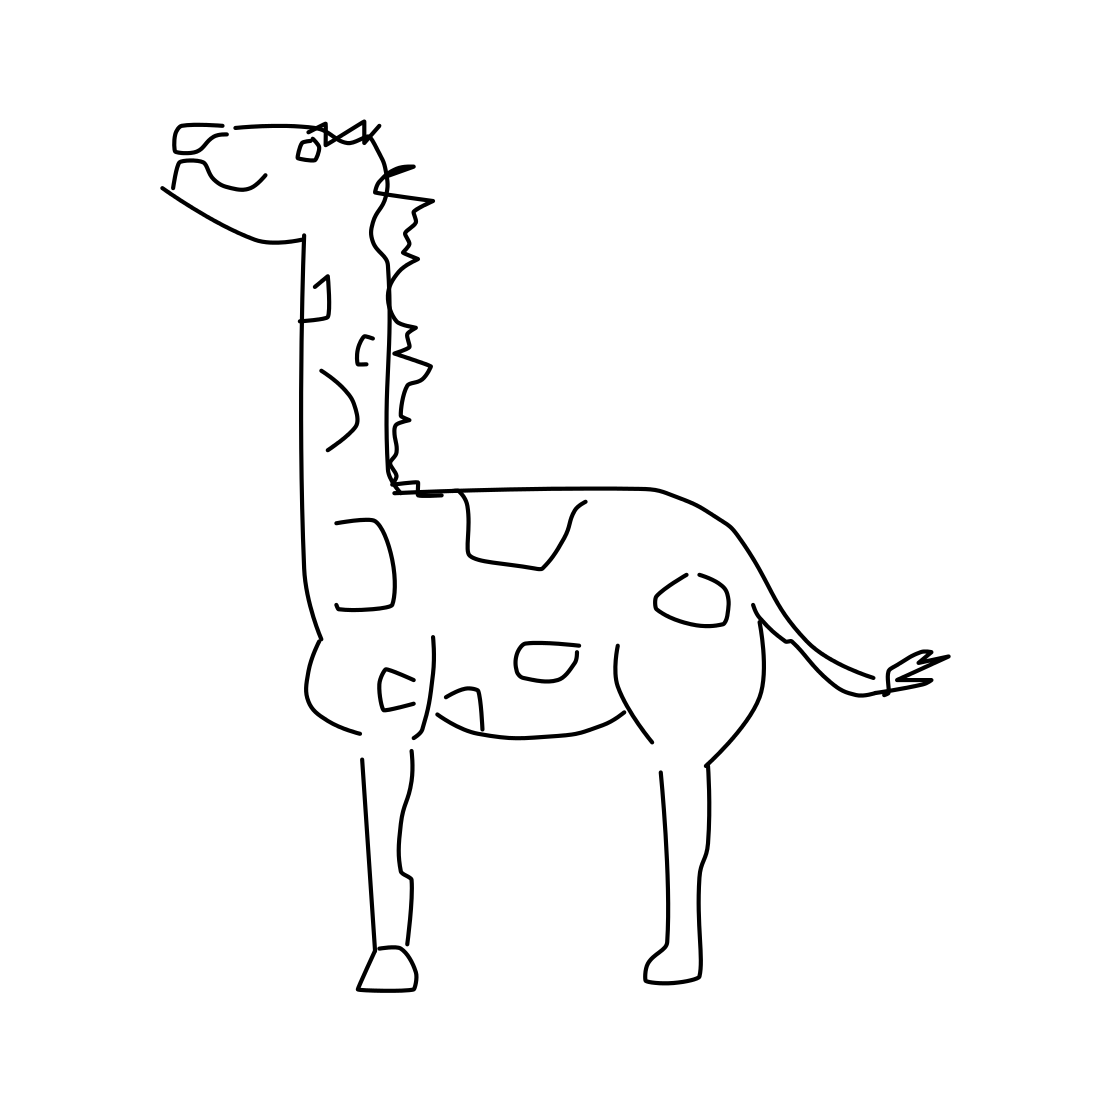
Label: giraffe